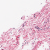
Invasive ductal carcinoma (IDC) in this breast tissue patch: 0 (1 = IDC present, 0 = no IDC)